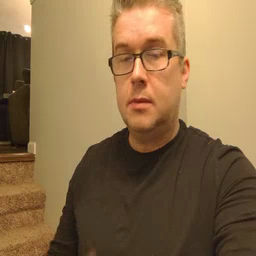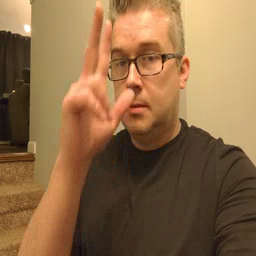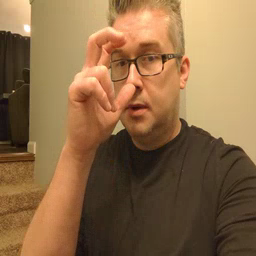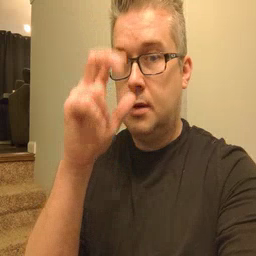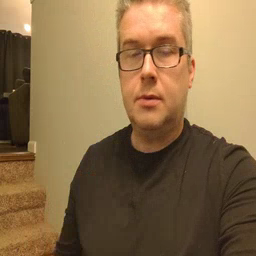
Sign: bug